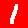
Digit: 1